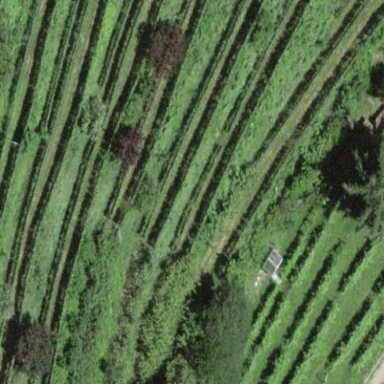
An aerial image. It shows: Beautiful vineyard in the countryside.